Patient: sex M, age 30
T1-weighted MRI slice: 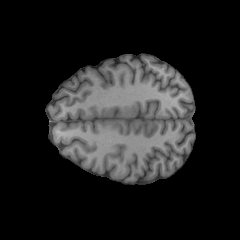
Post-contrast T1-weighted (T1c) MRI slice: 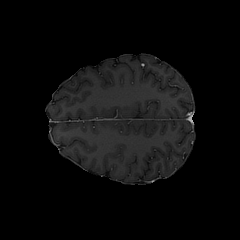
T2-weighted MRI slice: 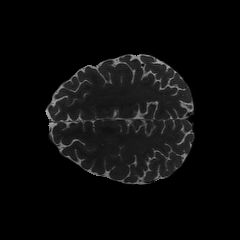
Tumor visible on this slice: no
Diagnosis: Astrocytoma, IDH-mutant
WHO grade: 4